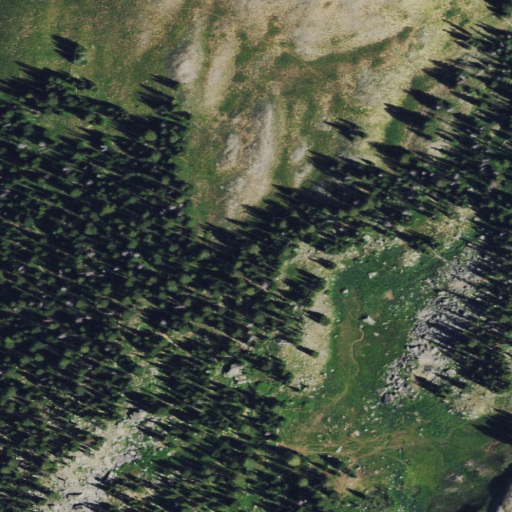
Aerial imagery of depression(s) in Wyoming named Taylor Basin containing shrub and evergreen forest